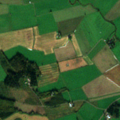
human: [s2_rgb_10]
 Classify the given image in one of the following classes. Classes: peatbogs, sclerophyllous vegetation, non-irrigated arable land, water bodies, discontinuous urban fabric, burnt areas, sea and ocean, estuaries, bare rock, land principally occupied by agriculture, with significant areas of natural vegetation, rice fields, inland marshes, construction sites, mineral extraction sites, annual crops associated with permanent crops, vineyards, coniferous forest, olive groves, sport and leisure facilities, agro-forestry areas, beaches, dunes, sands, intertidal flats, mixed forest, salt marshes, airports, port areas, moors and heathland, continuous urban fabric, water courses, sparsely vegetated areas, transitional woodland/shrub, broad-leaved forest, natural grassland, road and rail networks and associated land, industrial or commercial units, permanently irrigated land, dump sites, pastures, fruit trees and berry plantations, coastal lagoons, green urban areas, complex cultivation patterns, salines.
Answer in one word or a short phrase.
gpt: non-irrigated arable land, land principally occupied by agriculture, with significant areas of natural vegetation